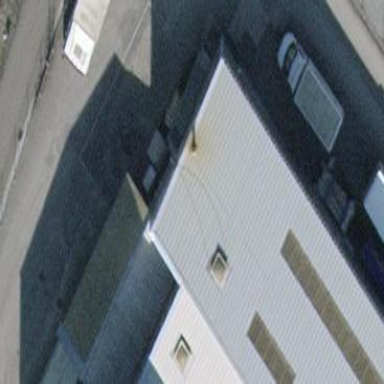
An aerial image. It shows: View of roof of building.